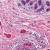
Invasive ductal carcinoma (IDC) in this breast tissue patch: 0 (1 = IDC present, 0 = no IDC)